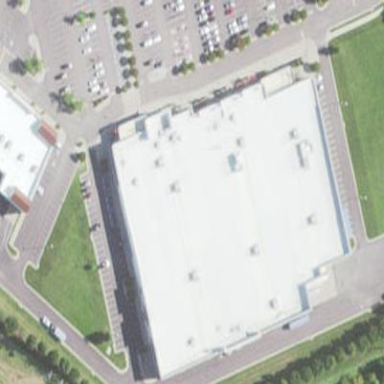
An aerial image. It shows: Department store building.